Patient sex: M
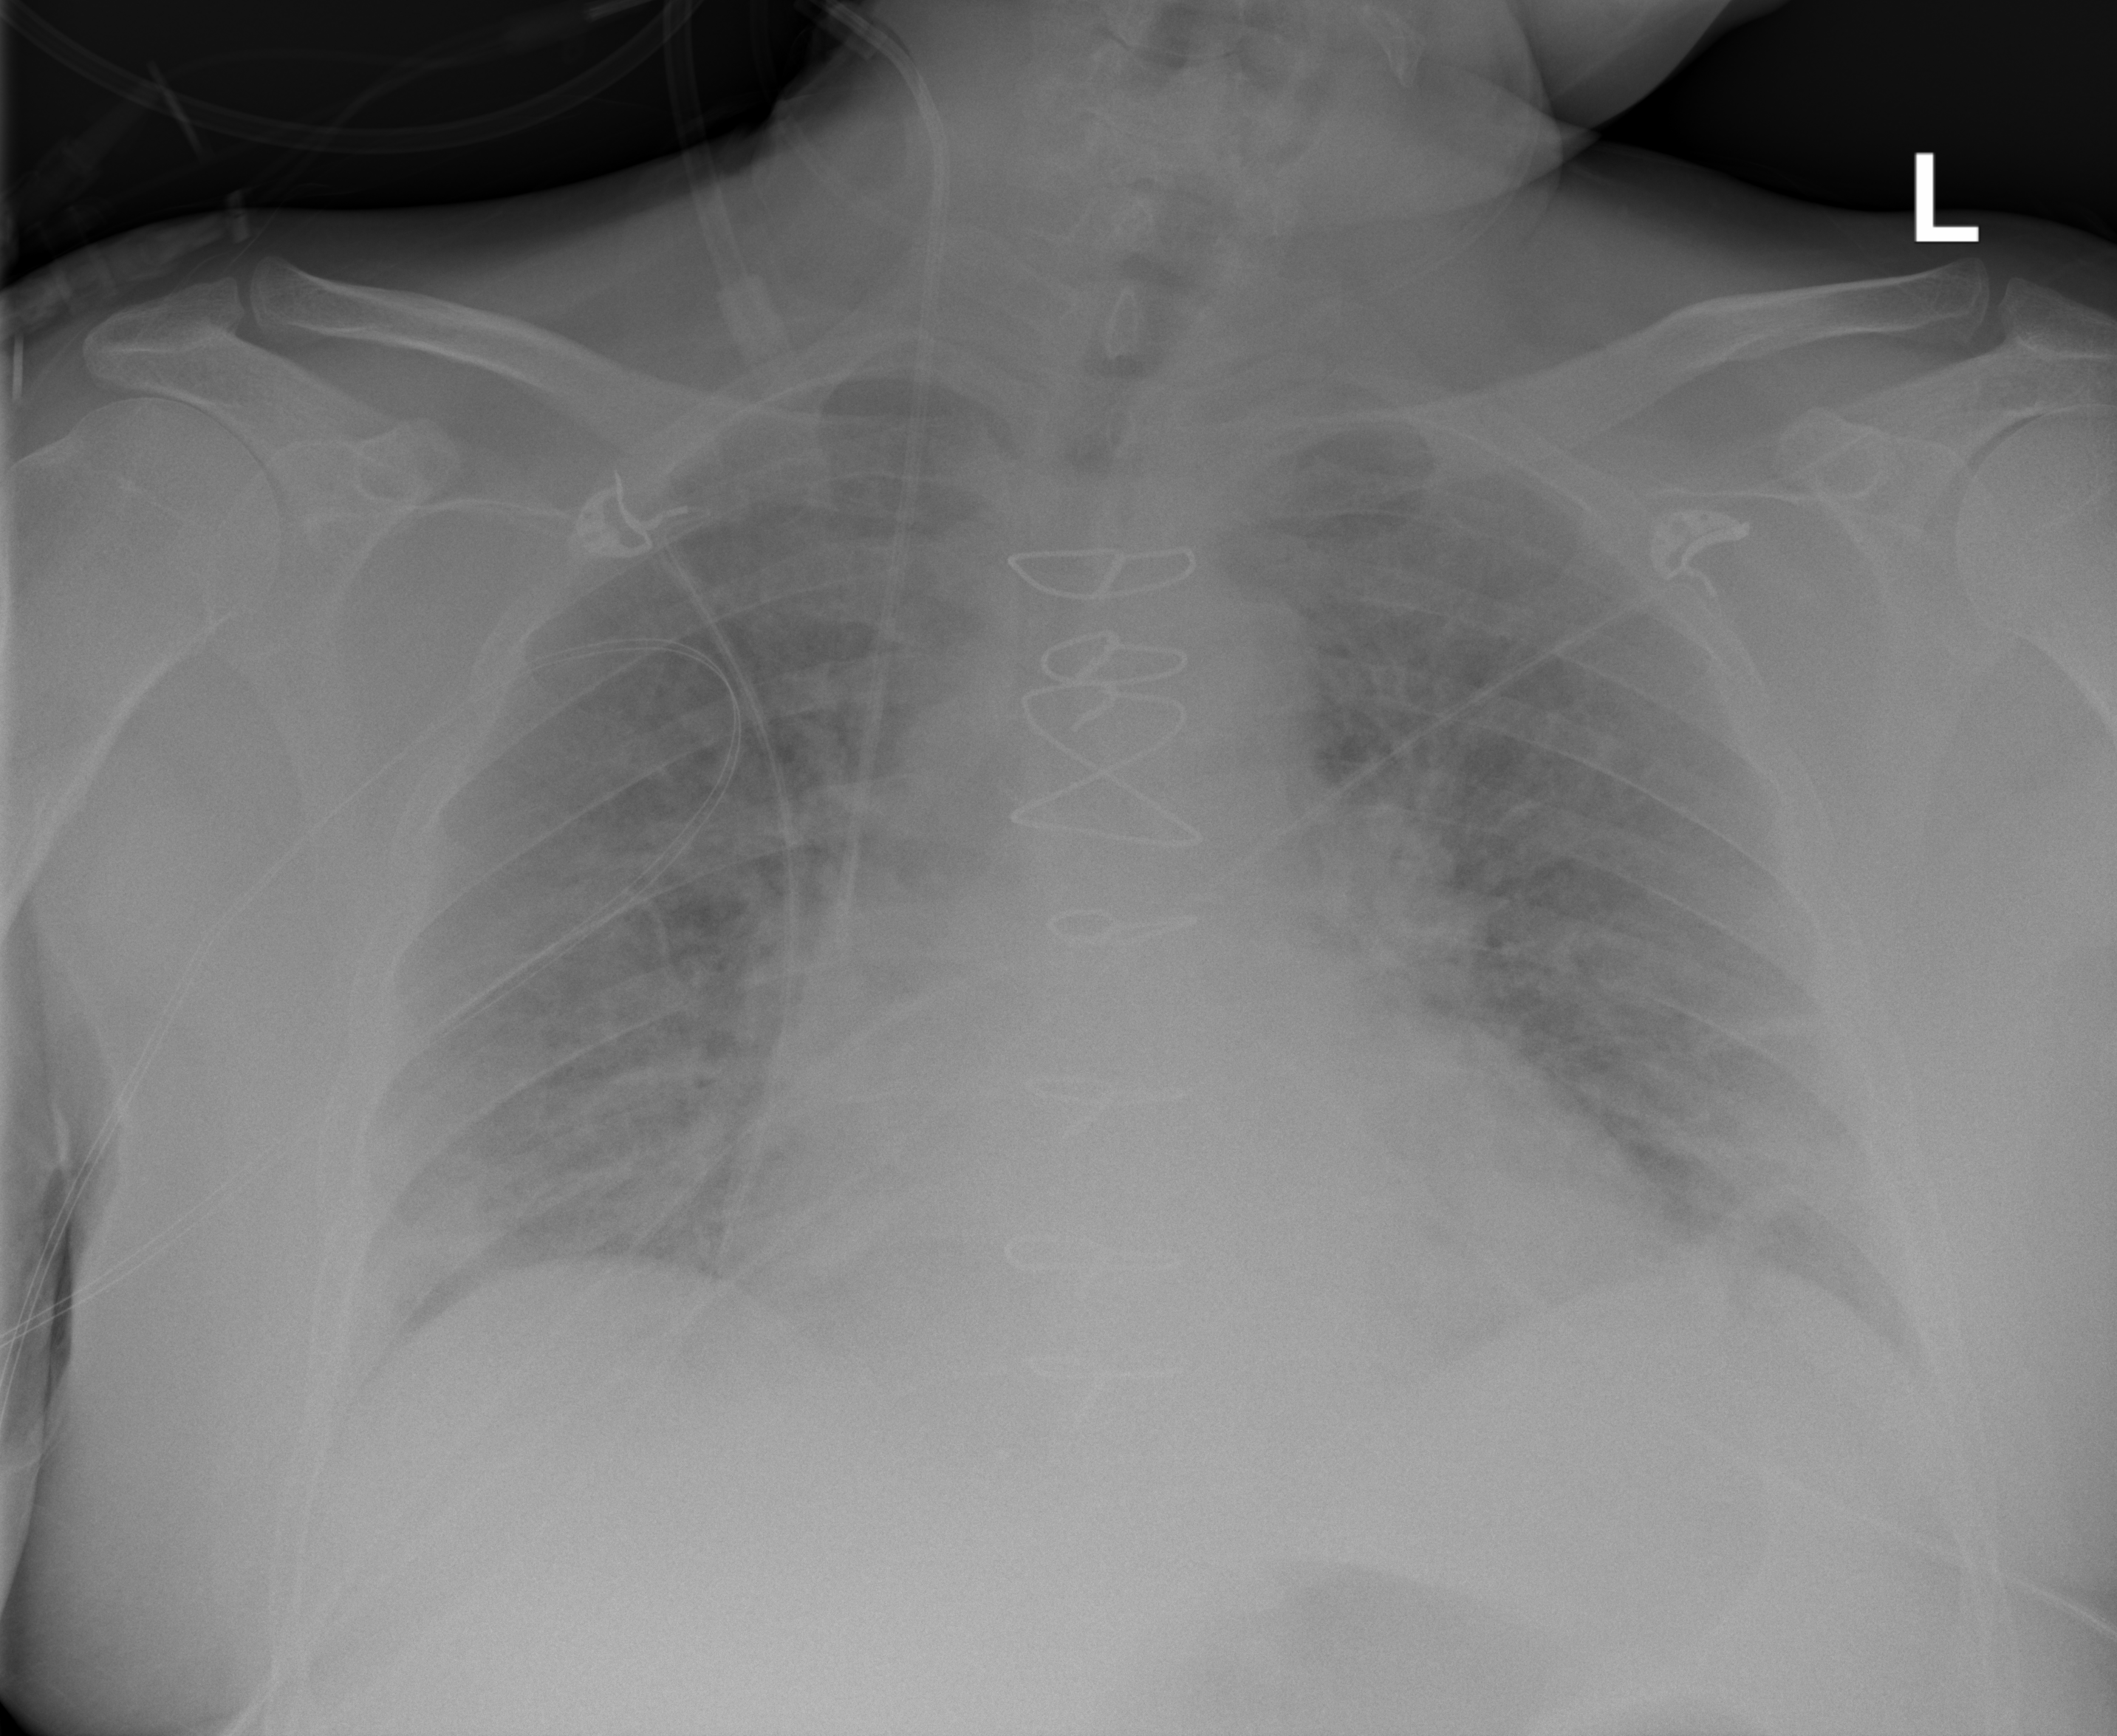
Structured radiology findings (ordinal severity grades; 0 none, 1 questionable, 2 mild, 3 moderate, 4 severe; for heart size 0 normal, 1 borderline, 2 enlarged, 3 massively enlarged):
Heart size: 2
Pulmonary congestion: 2
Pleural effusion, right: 1
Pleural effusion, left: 1
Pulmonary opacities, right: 1
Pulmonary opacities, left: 1
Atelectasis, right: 2
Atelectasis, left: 2